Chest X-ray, AP view. Patient: 29 years old, sex M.
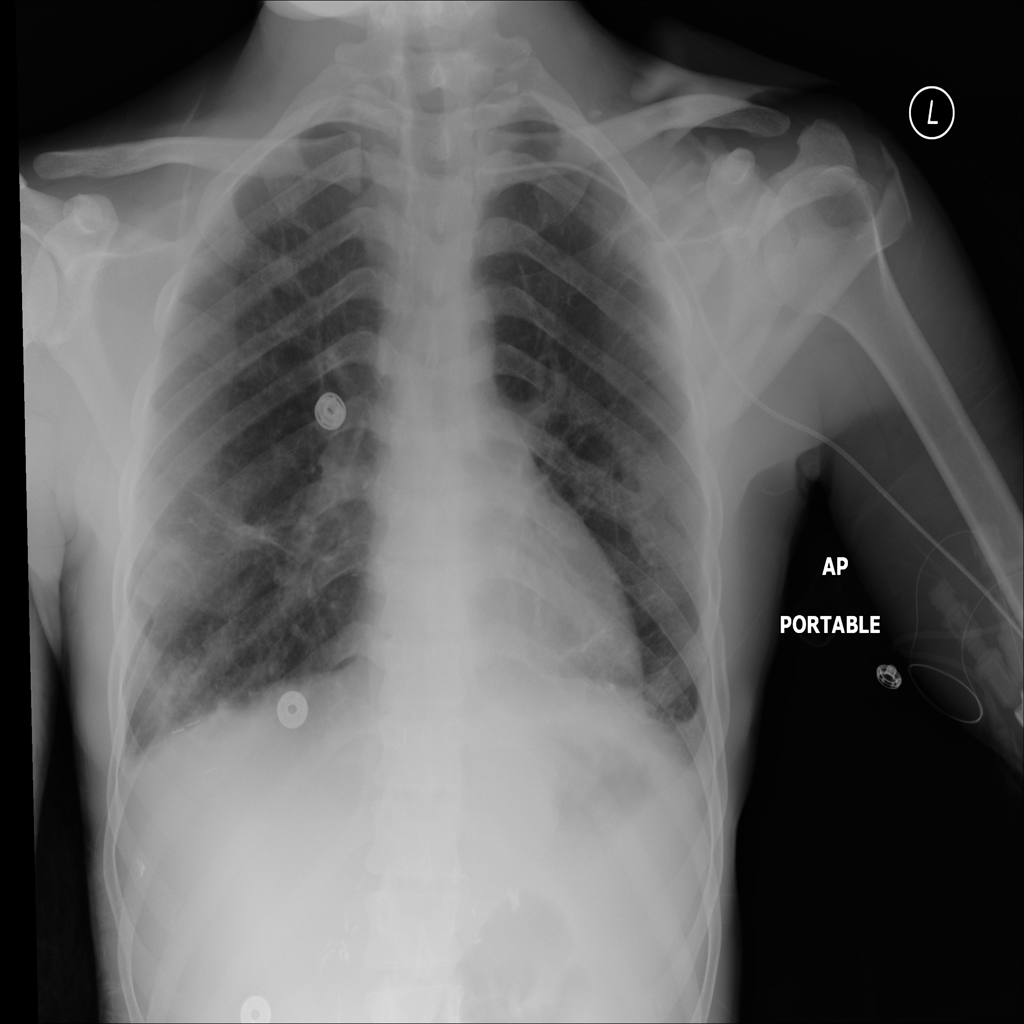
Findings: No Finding